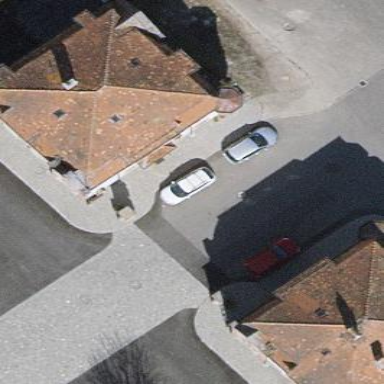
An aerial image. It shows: Detached building with pyramidal roof shape.